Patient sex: F
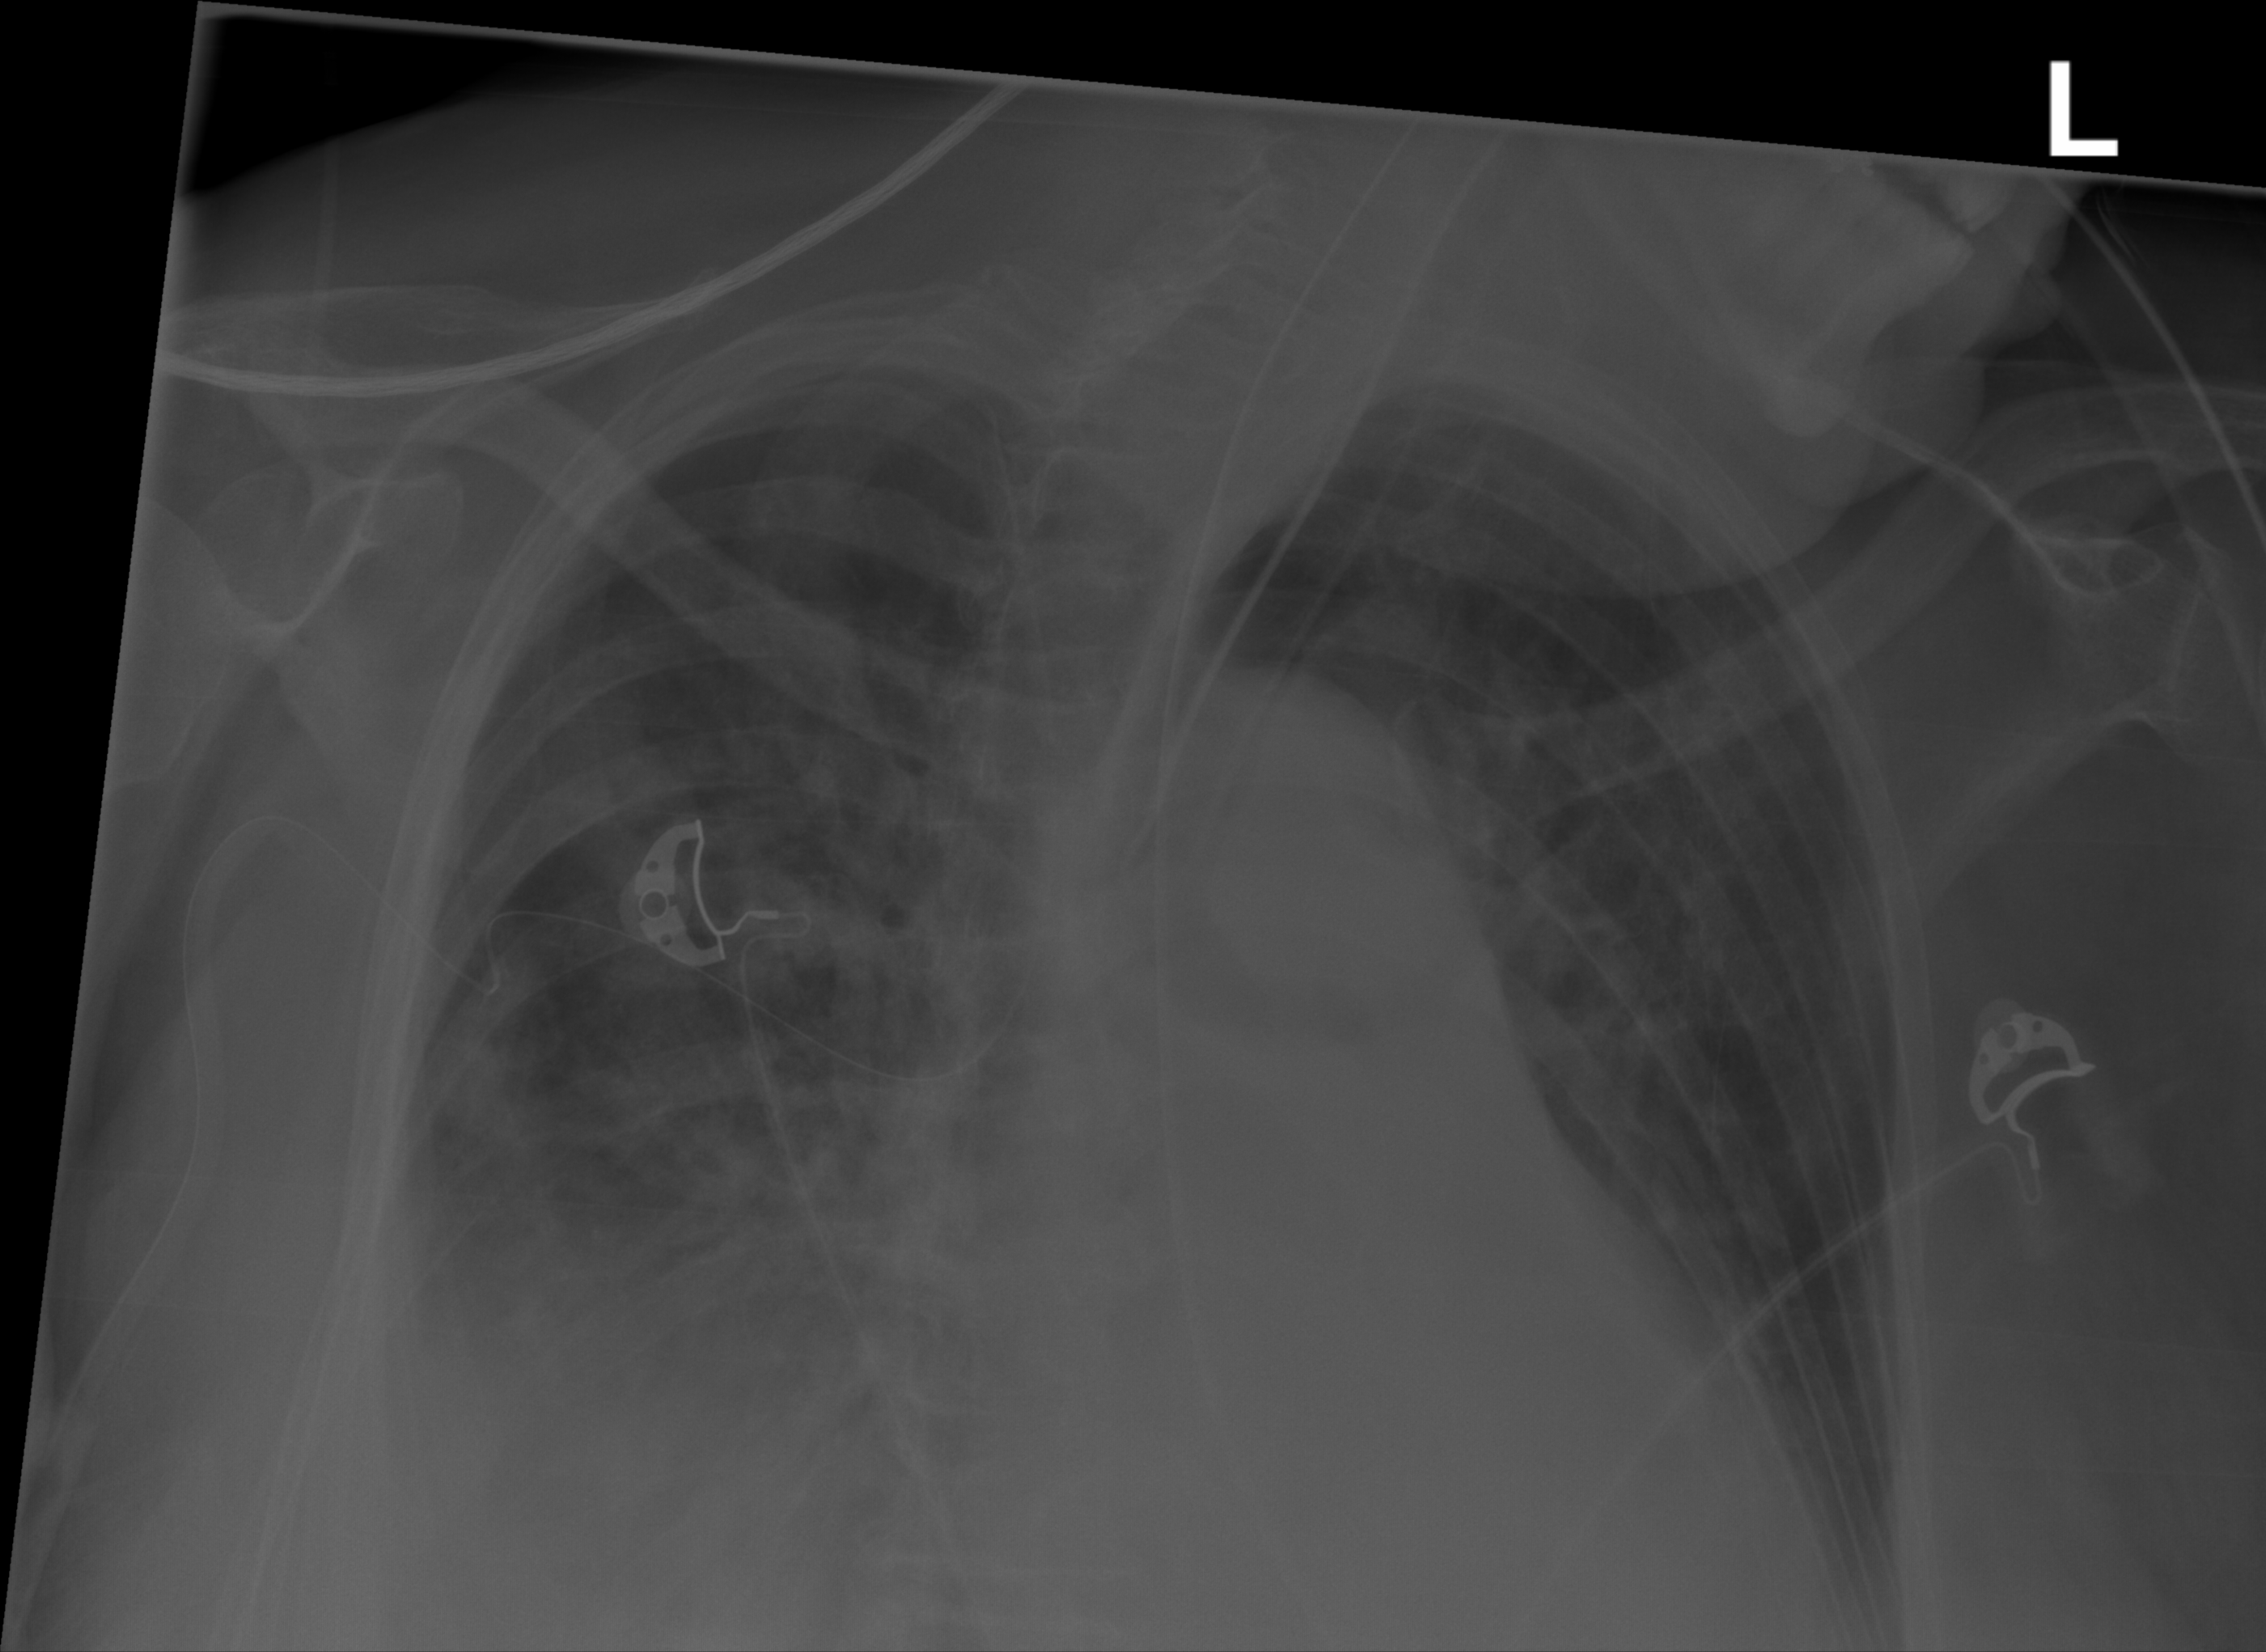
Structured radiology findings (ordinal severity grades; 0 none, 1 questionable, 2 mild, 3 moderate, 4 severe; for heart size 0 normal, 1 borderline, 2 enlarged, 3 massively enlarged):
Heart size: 1
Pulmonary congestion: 2
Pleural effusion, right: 2
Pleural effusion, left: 1
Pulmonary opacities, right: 3
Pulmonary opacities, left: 0
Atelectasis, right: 2
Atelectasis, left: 0